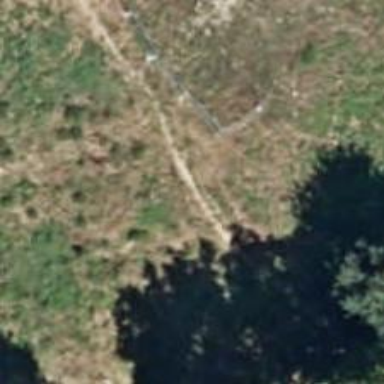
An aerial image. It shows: Unpaved footway.